Question: I want to do multiple select and edit within a specified selection in Sublime Text 2. The following screenshot illustrates the situation:

When I select "element" and press Alt + F3 (in Windows) I can simultaneously edit all instances of element. However what I would like to do is to be able to edit all instances of element only within container-a while leaving element within container-b untouched. I tried first selecting a specific area but then as soon as I attempt to select "element" my first selection disappears.
Is this possible to achieve in Sublime Text 2?
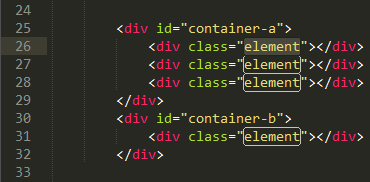
Answer: You can simply use the 'Find in Selection' option in the 'Find' panel. Select the text that you want to search in:

then hit to open the 'Find' panel. Type in the text you want to find (such as 'element'), then, in the group of buttons to the left of the text area, click the second button from the right - 'In Selection' (highlighted in red):

Finally, either hit or click 'Find All' to select all the instances of 'element' in the selected area:

and you're good to go.